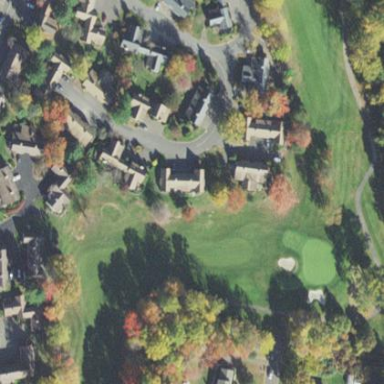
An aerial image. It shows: Grassy area designated as golf fairway.